Question: When I run my JUnit Plug-in test I keep getting a .
Here are some missing bundles but I doubt that that's the problem since I also get these when running the plugin and everything works fine there.
'''
!ENTRY org.eclipse.osgi 2 0 2012-04-20 10:27:45.533
!MESSAGE One or more bundles are not resolved because the following root constraints are not resolved:
!SUBENTRY 1 org.eclipse.osgi 2 0 2012-04-20 10:27:45.533
!MESSAGE Bundle initial@reference:file:plugins/org.eclipse.help.base_3.6.2.v201202080800.jar/ was not resolved.
!SUBENTRY 2 org.eclipse.help.base 2 0 2012-04-20 10:27:45.533
!MESSAGE Missing required bundle org.apache.lucene_[2.9.0,3.0.0).
!ENTRY org.eclipse.osgi 2 0 2012-04-20 10:27:45.541
!MESSAGE The following is a complete list of bundles which are not resolved, see the prior log entry for the root cause if it exists:
!SUBENTRY 1 org.eclipse.osgi 2 0 2012-04-20 10:27:45.542
!MESSAGE Bundle org.eclipse.help.base_3.6.2.v201202080800 [54] was not resolved.
!SUBENTRY 2 org.eclipse.help.base 2 0 2012-04-20 10:27:45.542
!MESSAGE Missing required bundle org.apache.lucene_[2.9.0,3.0.0).
!SUBENTRY 2 org.eclipse.help.base 2 0 2012-04-20 10:27:45.542
!MESSAGE Missing optionally imported package org.eclipse.equinox.http.jetty_0.0.0.
!SUBENTRY 1 org.eclipse.osgi 2 0 2012-04-20 10:27:45.542
!MESSAGE Bundle org.eclipse.sdk_3.7.2.v201202080800 [78] was not resolved.
!SUBENTRY 2 org.eclipse.sdk 2 0 2012-04-20 10:27:45.542
!MESSAGE Missing required bundle org.eclipse.help.ui_[3.2.0,4.0.0).
!SUBENTRY 2 org.eclipse.sdk 2 0 2012-04-20 10:27:45.543
!MESSAGE Missing required bundle org.eclipse.help.base_[3.1.0,4.0.0).
!SUBENTRY 1 org.eclipse.osgi 2 0 2012-04-20 10:27:45.543
!MESSAGE Bundle org.eclipse.help.ui_3.5.101.r37_20110819 [126] was not resolved.
!SUBENTRY 2 org.eclipse.help.ui 2 0 2012-04-20 10:27:45.543
!MESSAGE Missing required bundle org.eclipse.help.base_[3.5.0,4.0.0).
!ENTRY org.eclipse.equinox.app 0 0 2012-04-20 10:27:45.551
!MESSAGE Product org.eclipse.sdk.ide could not be found.
'''
The stacktraces that I get are as follows:
'''
org.eclipse.swt.SWTException: Failed to execute runnable (java.lang.NoClassDefFoundError: junit/framework/TestCase)
at org.eclipse.swt.SWT.error(SWT.java:4282)
at org.eclipse.swt.SWT.error(SWT.java:4197)
at org.eclipse.swt.widgets.Synchronizer.runAsyncMessages(Synchronizer.java:138)
at org.eclipse.swt.widgets.Display.runAsyncMessages(Display.java:4140)
at org.eclipse.swt.widgets.Display.readAndDispatch(Display.java:3757)
at org.eclipse.ui.internal.Workbench.runEventLoop(Workbench.java:2701)
at org.eclipse.ui.internal.Workbench.runUI(Workbench.java:2665)
at org.eclipse.ui.internal.Workbench.access$4(Workbench.java:2499)
at org.eclipse.ui.internal.Workbench$7.run(Workbench.java:679)
at org.eclipse.core.databinding.observable.Realm.runWithDefault(Realm.java:332)
at org.eclipse.ui.internal.Workbench.createAndRunWorkbench(Workbench.java:668)
at org.eclipse.ui.PlatformUI.createAndRunWorkbench(PlatformUI.java:149)
at org.eclipse.ui.internal.ide.application.IDEApplication.start(IDEApplication.java:123)
at org.eclipse.pde.internal.junit.runtime.NonUIThreadTestApplication.runApp(NonUIThreadTestApplication.java:54)
at org.eclipse.pde.internal.junit.runtime.UITestApplication.runApp(UITestApplication.java:41)
at org.eclipse.pde.internal.junit.runtime.NonUIThreadTestApplication.start(NonUIThreadTestApplication.java:48)
at org.eclipse.equinox.internal.app.EclipseAppHandle.run(EclipseAppHandle.java:196)
at org.eclipse.core.runtime.internal.adaptor.EclipseAppLauncher.runApplication(EclipseAppLauncher.java:110)
at org.eclipse.core.runtime.internal.adaptor.EclipseAppLauncher.start(EclipseAppLauncher.java:79)
at org.eclipse.core.runtime.adaptor.EclipseStarter.run(EclipseStarter.java:344)
at org.eclipse.core.runtime.adaptor.EclipseStarter.run(EclipseStarter.java:179)
at sun.reflect.NativeMethodAccessorImpl.invoke0(Native Method)
at sun.reflect.NativeMethodAccessorImpl.invoke(Unknown Source)
at sun.reflect.DelegatingMethodAccessorImpl.invoke(Unknown Source)
at java.lang.reflect.Method.invoke(Unknown Source)
at org.eclipse.equinox.launcher.Main.invokeFramework(Main.java:622)
at org.eclipse.equinox.launcher.Main.basicRun(Main.java:577)
at org.eclipse.equinox.launcher.Main.run(Main.java:1410)
at org.eclipse.equinox.launcher.Main.main(Main.java:1386)
Caused by: java.lang.NoClassDefFoundError: junit/framework/TestCase
at java.lang.ClassLoader.defineClass1(Native Method)
at java.lang.ClassLoader.defineClass(Unknown Source)
at org.eclipse.osgi.internal.baseadaptor.DefaultClassLoader.defineClass(DefaultClassLoader.java:188)
at org.eclipse.osgi.baseadaptor.loader.ClasspathManager.defineClassHoldingLock(ClasspathManager.java:626)
at org.eclipse.osgi.baseadaptor.loader.ClasspathManager.defineClass(ClasspathManager.java:601)
at org.eclipse.osgi.baseadaptor.loader.ClasspathManager.findClassImpl(ClasspathManager.java:562)
at org.eclipse.osgi.baseadaptor.loader.ClasspathManager.findLocalClassImpl(ClasspathManager.java:486)
at org.eclipse.osgi.baseadaptor.loader.ClasspathManager.findLocalClass(ClasspathManager.java:459)
at org.eclipse.osgi.internal.baseadaptor.DefaultClassLoader.findLocalClass(DefaultClassLoader.java:216)
at org.eclipse.osgi.internal.loader.BundleLoader.findLocalClass(BundleLoader.java:400)
at org.eclipse.osgi.internal.loader.SingleSourcePackage.loadClass(SingleSourcePackage.java:35)
at org.eclipse.osgi.internal.loader.BundleLoader.findClassInternal(BundleLoader.java:473)
at org.eclipse.osgi.internal.loader.BundleLoader.findClass(BundleLoader.java:429)
at org.eclipse.osgi.internal.loader.BundleLoader.findClass(BundleLoader.java:417)
at org.eclipse.osgi.internal.baseadaptor.DefaultClassLoader.loadClass(DefaultClassLoader.java:107)
at java.lang.ClassLoader.loadClass(Unknown Source)
at java.lang.ClassLoader.defineClass1(Native Method)
at java.lang.ClassLoader.defineClass(Unknown Source)
at org.eclipse.osgi.internal.baseadaptor.DefaultClassLoader.defineClass(DefaultClassLoader.java:188)
at org.eclipse.osgi.baseadaptor.loader.ClasspathManager.defineClassHoldingLock(ClasspathManager.java:626)
at org.eclipse.osgi.baseadaptor.loader.ClasspathManager.defineClass(ClasspathManager.java:601)
at org.eclipse.osgi.baseadaptor.loader.ClasspathManager.findClassImpl(ClasspathManager.java:562)
at org.eclipse.osgi.baseadaptor.loader.ClasspathManager.findLocalClassImpl(ClasspathManager.java:486)
at org.eclipse.osgi.baseadaptor.loader.ClasspathManager.findLocalClass(ClasspathManager.java:459)
at org.eclipse.osgi.internal.baseadaptor.DefaultClassLoader.findLocalClass(DefaultClassLoader.java:216)
at org.eclipse.osgi.internal.loader.BundleLoader.findLocalClass(BundleLoader.java:400)
at org.eclipse.osgi.internal.loader.BundleLoader.findClassInternal(BundleLoader.java:476)
at org.eclipse.osgi.internal.loader.BundleLoader.findClass(BundleLoader.java:429)
at org.eclipse.osgi.internal.loader.BundleLoader.findClass(BundleLoader.java:417)
at org.eclipse.osgi.internal.baseadaptor.DefaultClassLoader.loadClass(DefaultClassLoader.java:107)
at java.lang.ClassLoader.loadClass(Unknown Source)
at java.lang.ClassLoader.defineClass1(Native Method)
at java.lang.ClassLoader.defineClass(Unknown Source)
at org.eclipse.osgi.internal.baseadaptor.DefaultClassLoader.defineClass(DefaultClassLoader.java:188)
at org.eclipse.osgi.baseadaptor.loader.ClasspathManager.defineClassHoldingLock(ClasspathManager.java:626)
at org.eclipse.osgi.baseadaptor.loader.ClasspathManager.defineClass(ClasspathManager.java:601)
at org.eclipse.osgi.baseadaptor.loader.ClasspathManager.findClassImpl(ClasspathManager.java:562)
at org.eclipse.osgi.baseadaptor.loader.ClasspathManager.findLocalClassImpl(ClasspathManager.java:486)
at org.eclipse.osgi.baseadaptor.loader.ClasspathManager.findLocalClass(ClasspathManager.java:459)
at org.eclipse.osgi.internal.baseadaptor.DefaultClassLoader.findLocalClass(DefaultClassLoader.java:216)
at org.eclipse.osgi.internal.loader.BundleLoader.findLocalClass(BundleLoader.java:400)
at org.eclipse.osgi.internal.loader.BundleLoader.findClassInternal(BundleLoader.java:476)
at org.eclipse.osgi.internal.loader.BundleLoader.findClass(BundleLoader.java:429)
at org.eclipse.osgi.internal.loader.BundleLoader.findClass(BundleLoader.java:417)
at org.eclipse.osgi.internal.baseadaptor.DefaultClassLoader.loadClass(DefaultClassLoader.java:107)
at java.lang.ClassLoader.loadClass(Unknown Source)
at org.eclipse.osgi.internal.loader.BundleLoader.loadClass(BundleLoader.java:345)
at org.eclipse.osgi.framework.internal.core.BundleHost.loadClass(BundleHost.java:229)
at org.eclipse.osgi.framework.internal.core.AbstractBundle.loadClass(AbstractBundle.java:1207)
at org.eclipse.pde.internal.junit.runtime.RemotePluginTestRunner$BundleClassLoader.findClass(RemotePluginTestRunner.java:38)
at java.lang.ClassLoader.loadClass(Unknown Source)
at java.lang.ClassLoader.loadClass(Unknown Source)
at org.eclipse.jdt.internal.junit.runner.RemoteTestRunner.loadClass(RemoteTestRunner.java:693)
at org.eclipse.jdt.internal.junit.runner.RemoteTestRunner.loadClasses(RemoteTestRunner.java:429)
at org.eclipse.jdt.internal.junit.runner.RemoteTestRunner.runTests(RemoteTestRunner.java:452)
at org.eclipse.jdt.internal.junit.runner.RemoteTestRunner.runTests(RemoteTestRunner.java:683)
at org.eclipse.jdt.internal.junit.runner.RemoteTestRunner.run(RemoteTestRunner.java:390)
at org.eclipse.pde.internal.junit.runtime.RemotePluginTestRunner.main(RemotePluginTestRunner.java:62)
at org.eclipse.pde.internal.junit.runtime.PlatformUITestHarness$1.run(PlatformUITestHarness.java:47)
at org.eclipse.swt.widgets.RunnableLock.run(RunnableLock.java:35)
at org.eclipse.swt.widgets.Synchronizer.runAsyncMessages(Synchronizer.java:135)
... 26 more
Caused by: java.lang.ClassNotFoundException: junit.framework.TestCase
at org.eclipse.osgi.internal.loader.BundleLoader.findClassInternal(BundleLoader.java:513)
at org.eclipse.osgi.internal.loader.BundleLoader.findClass(BundleLoader.java:429)
at org.eclipse.osgi.internal.loader.BundleLoader.findClass(BundleLoader.java:417)
at org.eclipse.osgi.internal.baseadaptor.DefaultClassLoader.loadClass(DefaultClassLoader.java:107)
at java.lang.ClassLoader.loadClass(Unknown Source)
... 87 more
'''
later then another one
'''
Exception in thread "WorkbenchTestable" org.eclipse.swt.SWTException: Failed to execute runnable (java.lang.NoClassDefFoundError: junit/framework/TestCase)
at org.eclipse.swt.SWT.error(SWT.java:4282)
at org.eclipse.swt.SWT.error(SWT.java:4197)
at org.eclipse.swt.widgets.Synchronizer.syncExec(Synchronizer.java:196)
at org.eclipse.ui.internal.UISynchronizer.syncExec(UISynchronizer.java:150)
at org.eclipse.swt.widgets.Display.syncExec(Display.java:4683)
at org.eclipse.ui.internal.testing.WorkbenchTestable.runTest(WorkbenchTestable.java:112)
at org.eclipse.pde.internal.junit.runtime.PlatformUITestHarness.runTests(PlatformUITestHarness.java:69)
at org.eclipse.ui.internal.testing.WorkbenchTestable$1.run(WorkbenchTestable.java:71)
at java.lang.Thread.run(Unknown Source)
Caused by: java.lang.NoClassDefFoundError: junit/framework/TestCase
...
Caused by: java.lang.ClassNotFoundException: junit.framework.TestCase
...
'''
I added the junit plugins to my runconfig.
Can someone point me into the right direction please?
Here are the junit plugins that "Add Required Plug-ins" added for me:

I removed references to junit4 and also started the plug-in test with the test runner JUnit3.
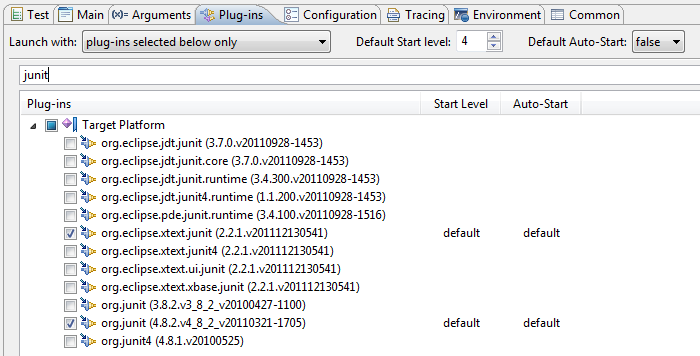
Answer: The plugins I was missing were
'''
org.eclipse.xtext.xbase.junit
org.junit (3.8.2)
org.junit (4.8.2)
'''